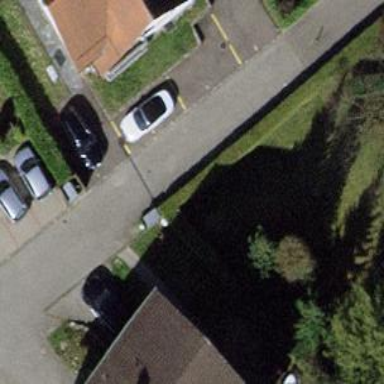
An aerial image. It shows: Bollard.